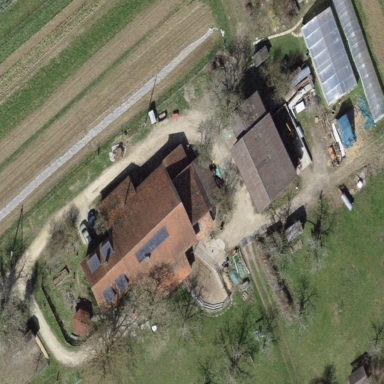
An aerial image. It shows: Farmyard in rural farm setting.